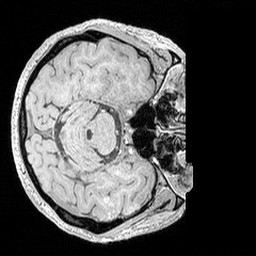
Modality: MP2RAGE
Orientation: axial
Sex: male
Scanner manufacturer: siemens
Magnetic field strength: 3 T
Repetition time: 5 s
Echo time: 0.00292 s